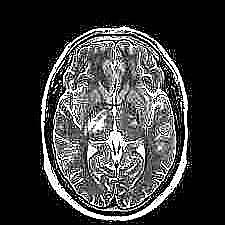
Label: notumor